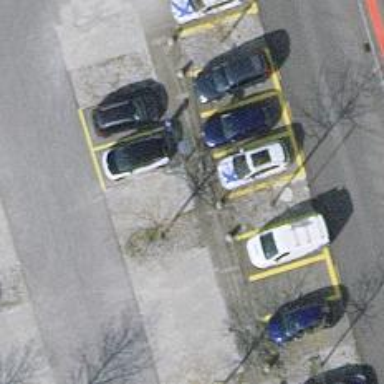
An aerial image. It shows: Charging station.